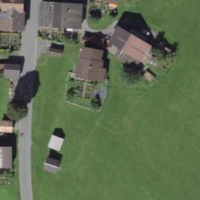
EUNIS habitat code: 24
Species observed at this site:
Motacilla alba